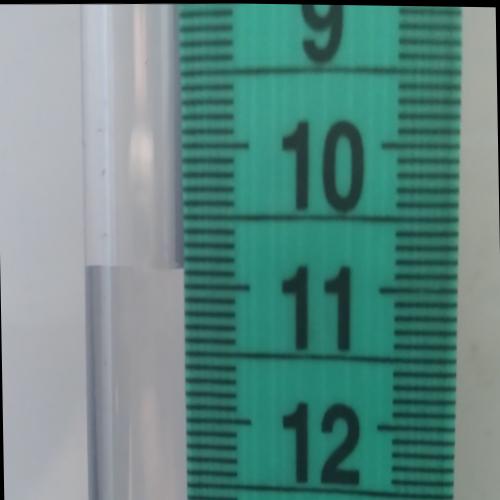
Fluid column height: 10.9 cm